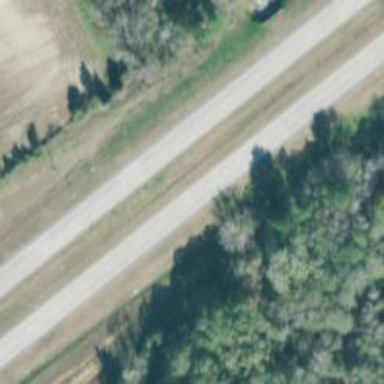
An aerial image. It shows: Dual carriageway expressway with trunk highway designation.